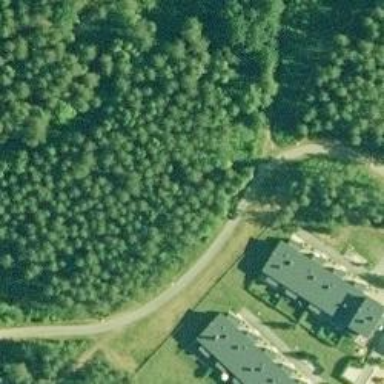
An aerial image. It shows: Asphalt cycleway.